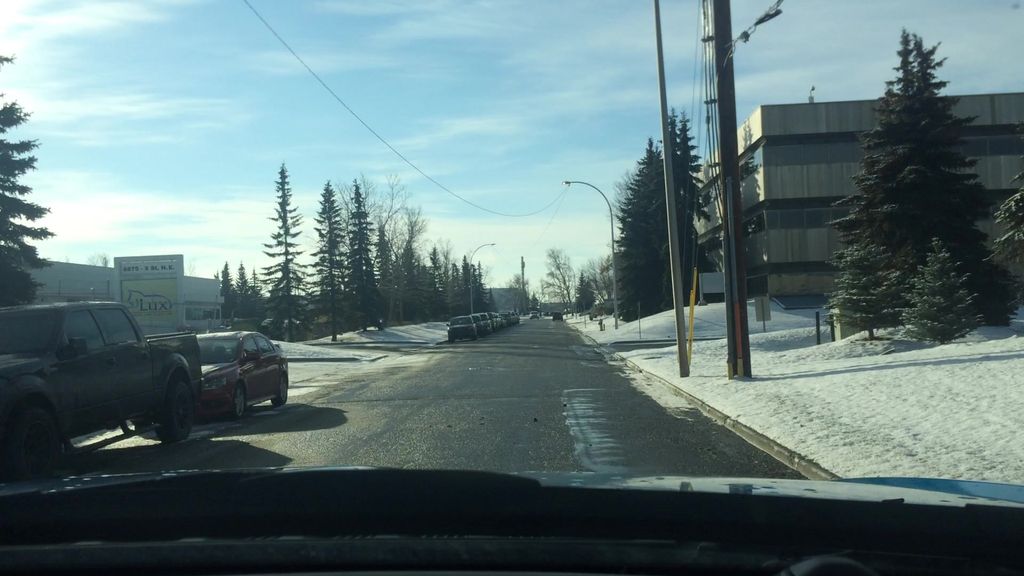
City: calgary